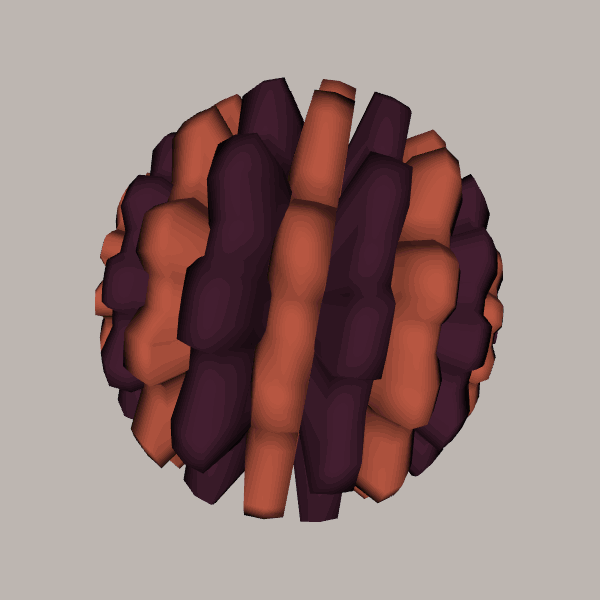
Background: light